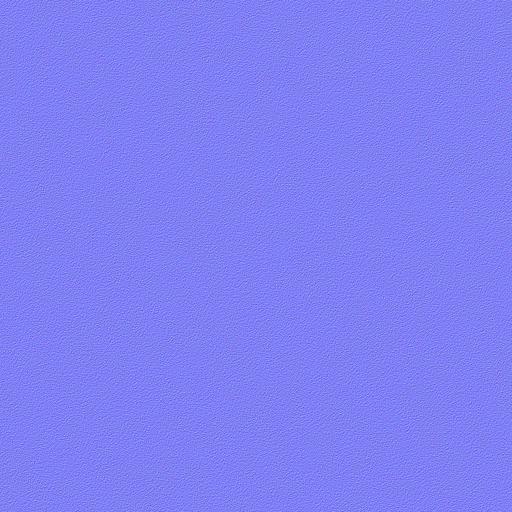
brown light plastic rough